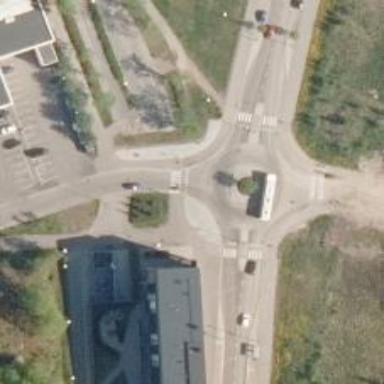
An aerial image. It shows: Crossing with island in the road.